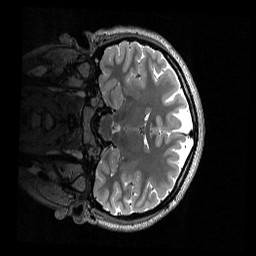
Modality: T2w
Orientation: coronal
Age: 19
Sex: female
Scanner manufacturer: siemens
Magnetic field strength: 3 T
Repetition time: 3.2 s
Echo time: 0.566 s